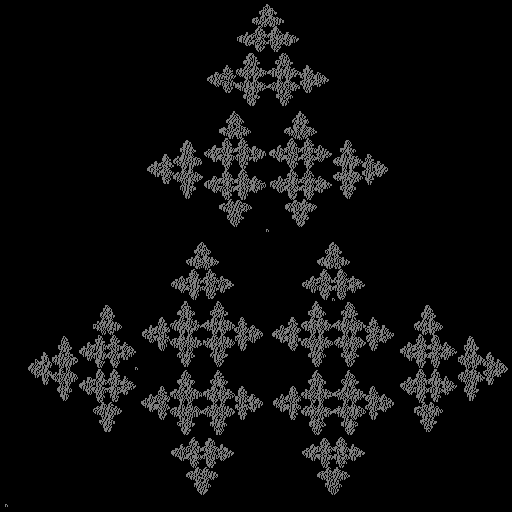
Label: crystal